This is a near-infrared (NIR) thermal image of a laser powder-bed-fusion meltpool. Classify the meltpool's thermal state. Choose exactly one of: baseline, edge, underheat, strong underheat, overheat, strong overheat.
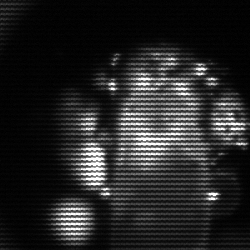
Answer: strong underheat